Question: How would one remove the shadow of an icon on a UIBarButtonItem on a UIToolbar?
Here's an image of what I mean:

Thanks!
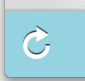
Answer: That is the standard way that a 'UIBarButtonItem' is rendered when you use one of the system items to create the button.
If you want a different appearance, you need to use your own image and a 'UIButton'. The create the 'UIBarButtonItem' with the 'initWithCustomView:' method. You will lose the "glow" effect when you do this. To get it back you need to set the 'showsTouchWhenHighlighted' property of the 'UIButton'.